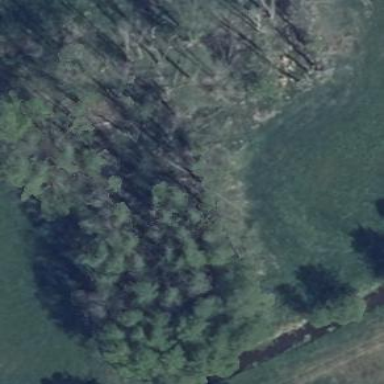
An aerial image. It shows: Forest area.